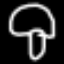
Label: mushroom